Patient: sex M, age 72
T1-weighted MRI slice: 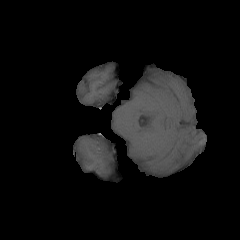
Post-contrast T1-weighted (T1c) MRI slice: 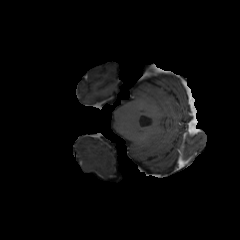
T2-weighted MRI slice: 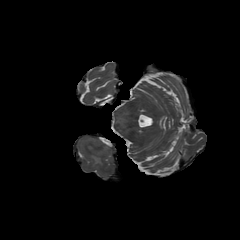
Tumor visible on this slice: yes
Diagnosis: Glioblastoma, IDH-wildtype
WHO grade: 4